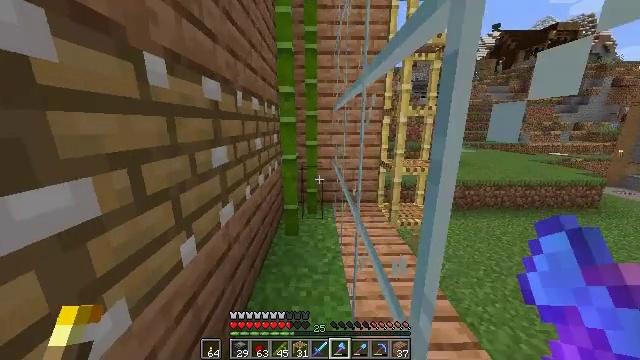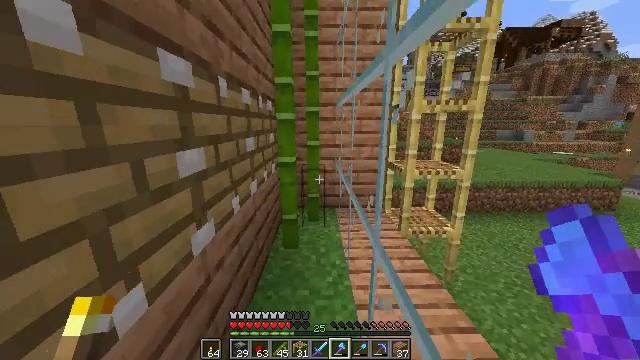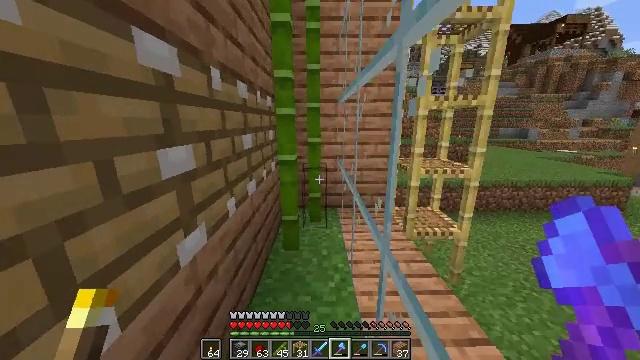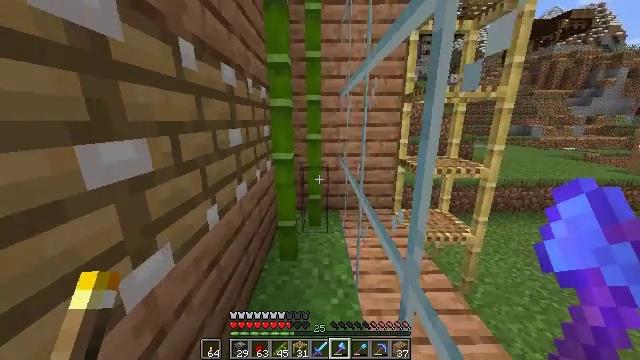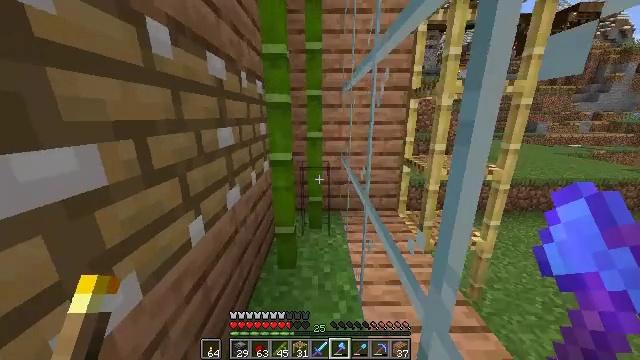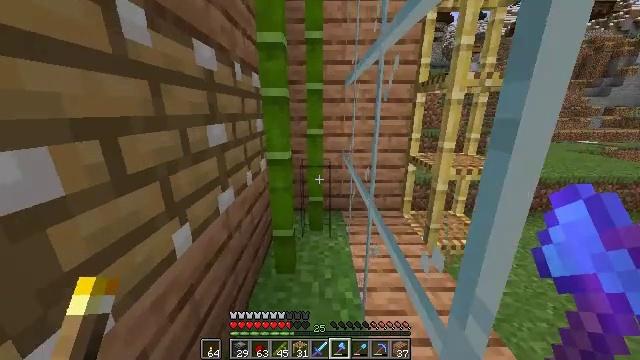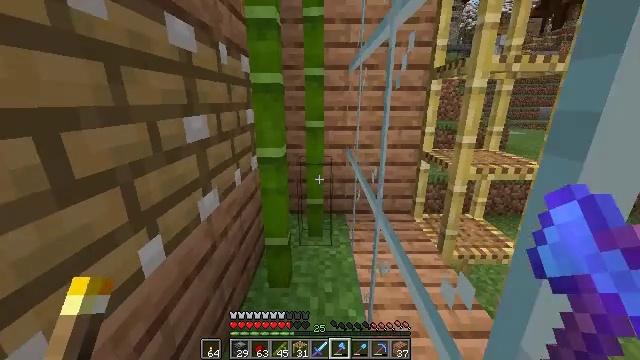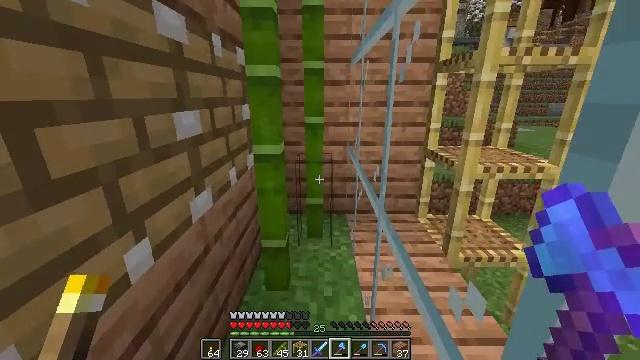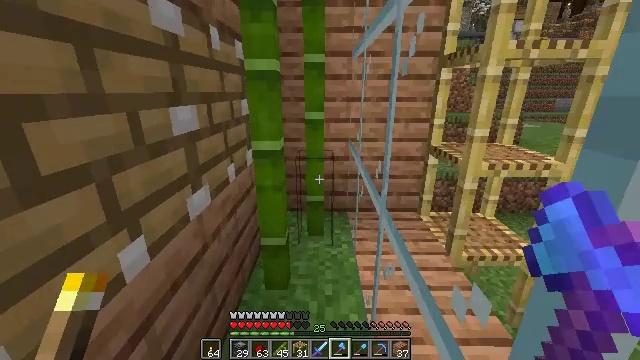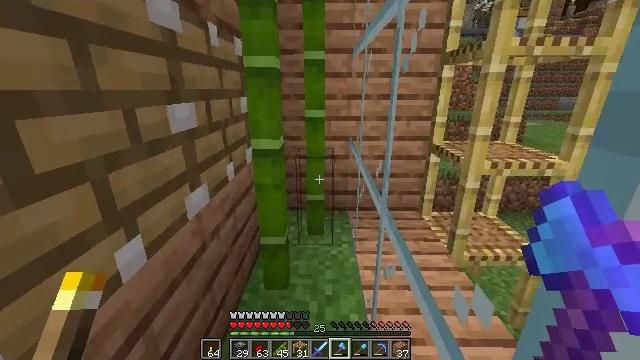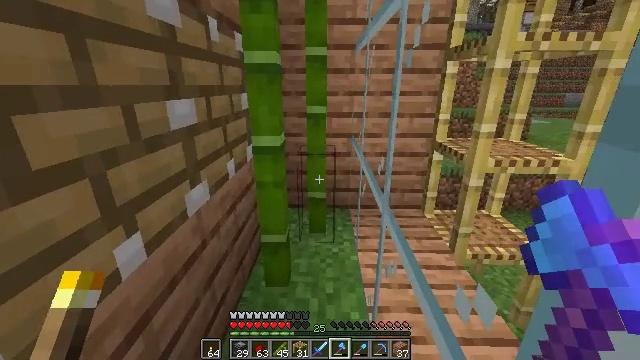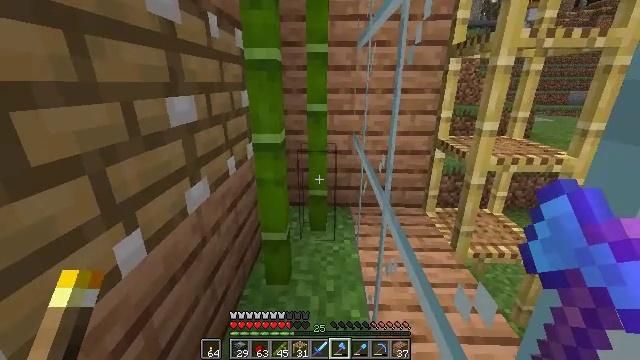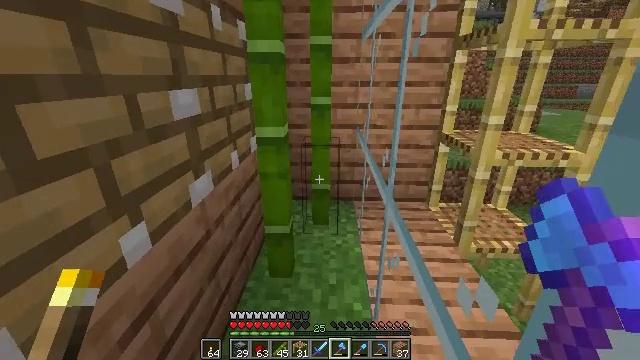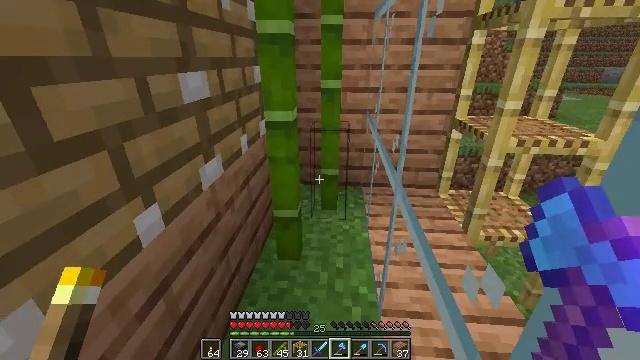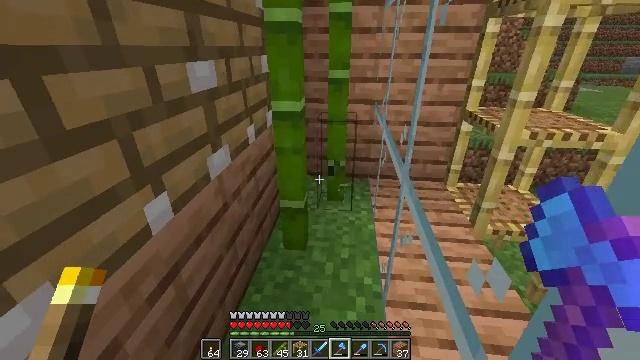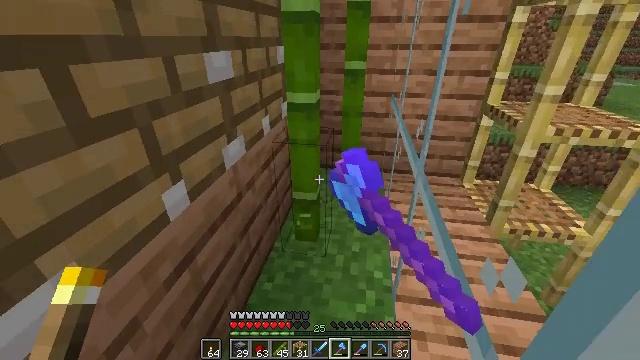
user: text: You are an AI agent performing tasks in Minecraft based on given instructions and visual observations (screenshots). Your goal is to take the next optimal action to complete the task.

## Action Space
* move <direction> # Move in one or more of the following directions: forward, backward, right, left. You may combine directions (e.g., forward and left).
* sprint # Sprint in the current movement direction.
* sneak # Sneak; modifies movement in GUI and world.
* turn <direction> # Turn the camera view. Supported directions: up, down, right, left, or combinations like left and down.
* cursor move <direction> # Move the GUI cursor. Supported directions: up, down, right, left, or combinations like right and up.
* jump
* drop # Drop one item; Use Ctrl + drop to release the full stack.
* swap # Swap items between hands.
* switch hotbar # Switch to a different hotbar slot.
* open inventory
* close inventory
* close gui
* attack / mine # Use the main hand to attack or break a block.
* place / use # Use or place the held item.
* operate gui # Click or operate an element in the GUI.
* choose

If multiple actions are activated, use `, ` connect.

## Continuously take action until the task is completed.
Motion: motion action
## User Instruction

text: Collect some bamboo.
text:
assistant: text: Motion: move forward
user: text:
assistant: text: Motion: move forward
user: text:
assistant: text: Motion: move forward
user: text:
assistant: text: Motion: no_op
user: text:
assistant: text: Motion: no_op
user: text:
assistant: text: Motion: no_op
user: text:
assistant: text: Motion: no_op
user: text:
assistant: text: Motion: no_op
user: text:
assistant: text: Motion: no_op
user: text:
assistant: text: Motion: no_op
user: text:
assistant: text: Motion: no_op
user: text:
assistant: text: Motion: turn down
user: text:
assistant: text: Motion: turn left and down
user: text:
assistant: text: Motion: turn left and down, attack / mine
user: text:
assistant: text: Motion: turn left and down, attack / mine
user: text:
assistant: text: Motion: turn left and down, attack / mine
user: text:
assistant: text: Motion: attack / mine
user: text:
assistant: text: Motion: attack / mine
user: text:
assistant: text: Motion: attack / mine
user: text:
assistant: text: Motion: attack / mine
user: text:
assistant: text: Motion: attack / mine
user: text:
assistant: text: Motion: attack / mine
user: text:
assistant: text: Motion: attack / mine
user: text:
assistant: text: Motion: turn right, attack / mine
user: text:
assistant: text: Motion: turn right and up, attack / mine
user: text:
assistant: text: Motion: turn right and up, attack / mine
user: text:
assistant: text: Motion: turn right and up, attack / mine
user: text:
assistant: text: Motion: attack / mine
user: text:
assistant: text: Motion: attack / mine
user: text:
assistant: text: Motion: attack / mine